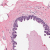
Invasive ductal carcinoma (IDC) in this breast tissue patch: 0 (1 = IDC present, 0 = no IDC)